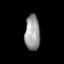
Tissue: lung
Cell type: Epithelial cells
Senescence score: 0.2272
Nuclear area (px): 522
Mean DAPI intensity: 153.019